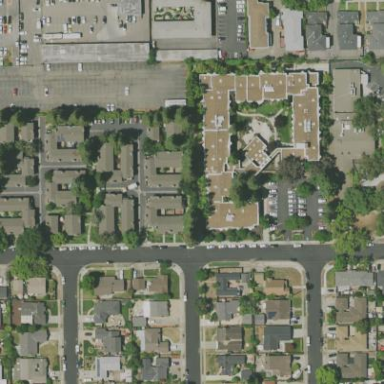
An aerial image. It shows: Residential area.